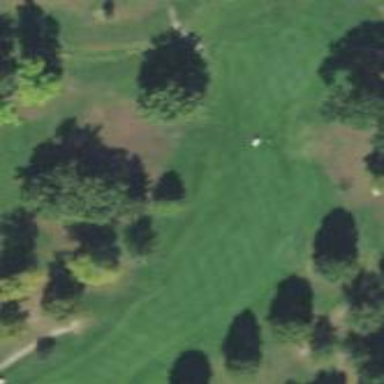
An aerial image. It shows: Scenic golf fairway.